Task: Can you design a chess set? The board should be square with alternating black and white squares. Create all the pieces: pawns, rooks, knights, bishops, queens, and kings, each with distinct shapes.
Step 367:
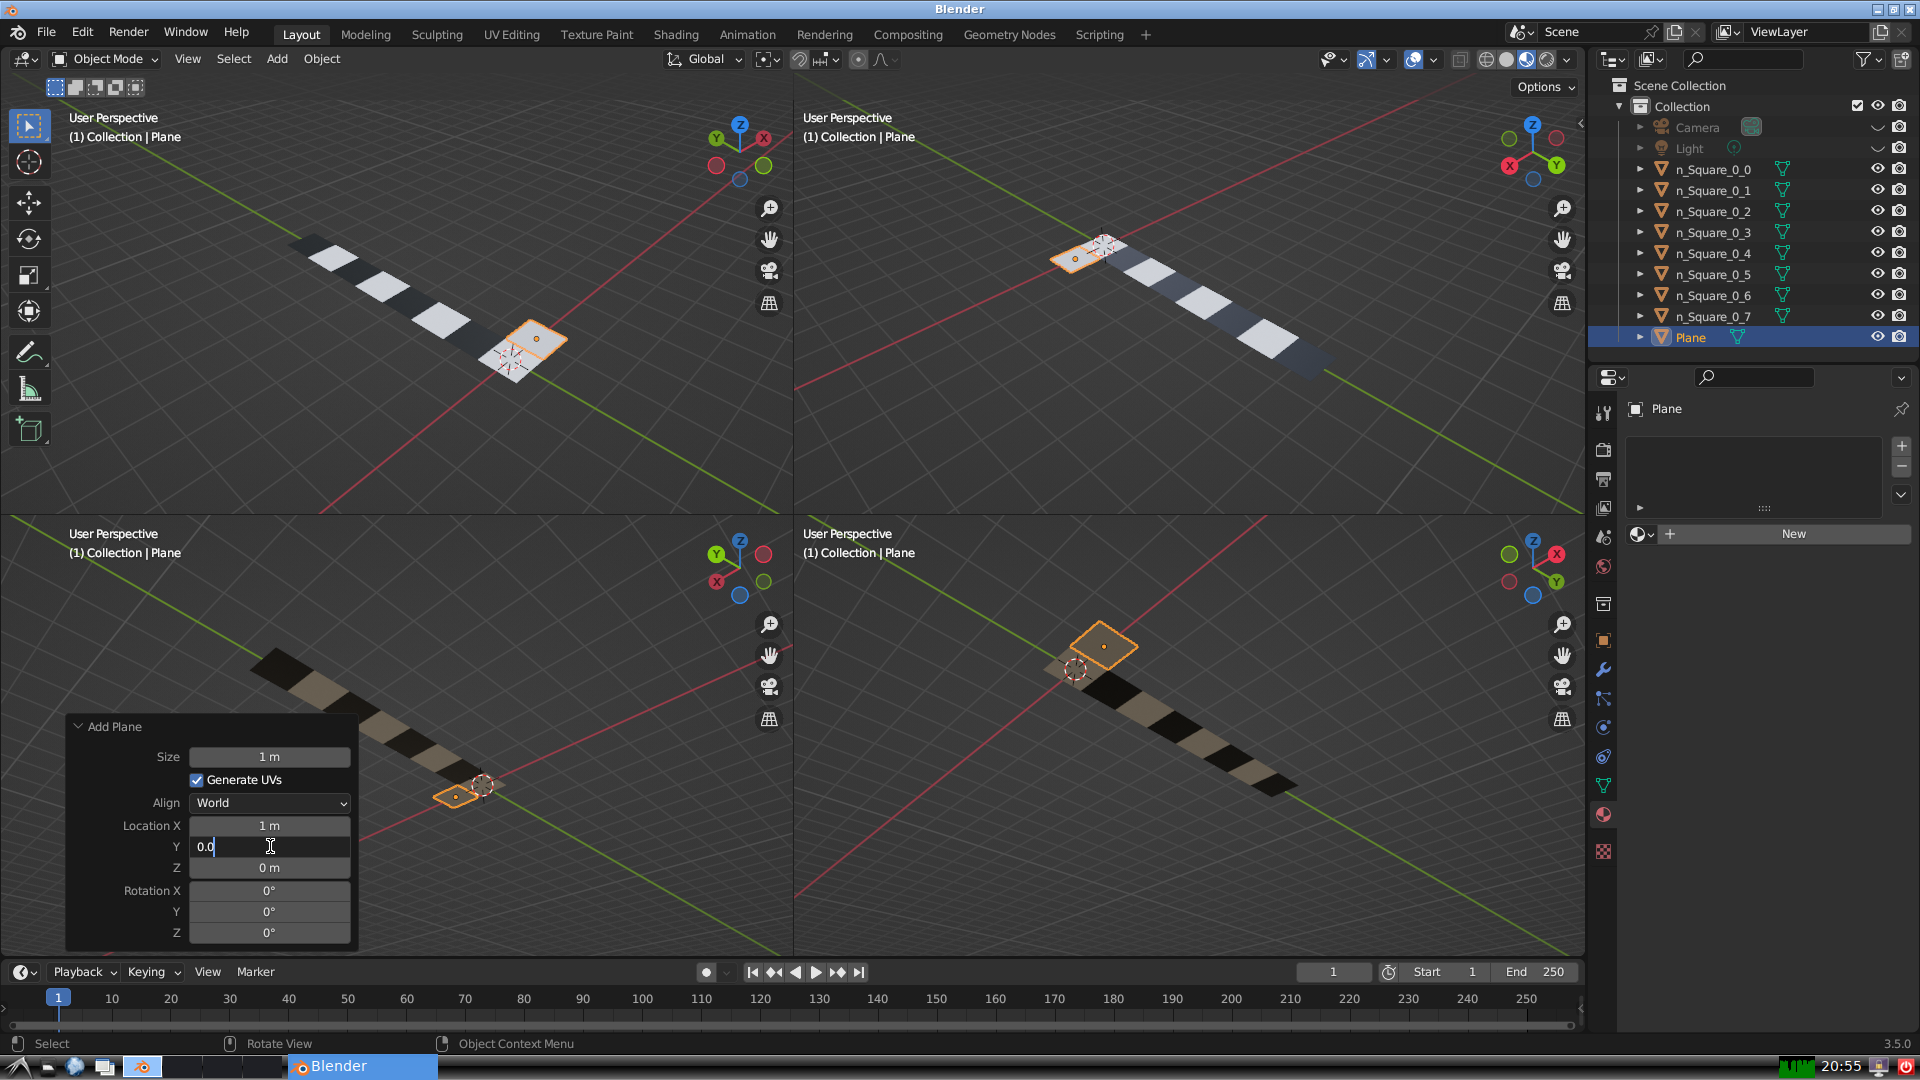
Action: {"key_press": ['Return']}